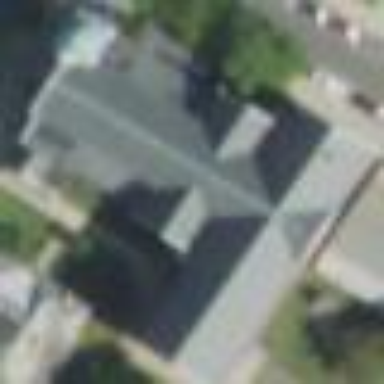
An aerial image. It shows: Beautiful church building.